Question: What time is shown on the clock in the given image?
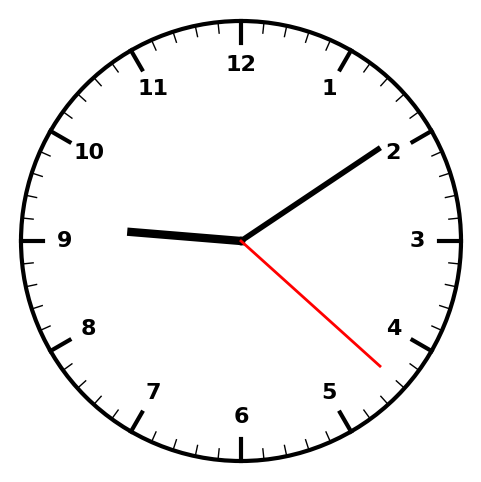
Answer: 09:09:22